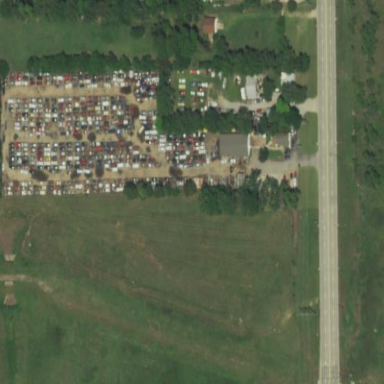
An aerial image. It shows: Scrap yard located in industrial area.